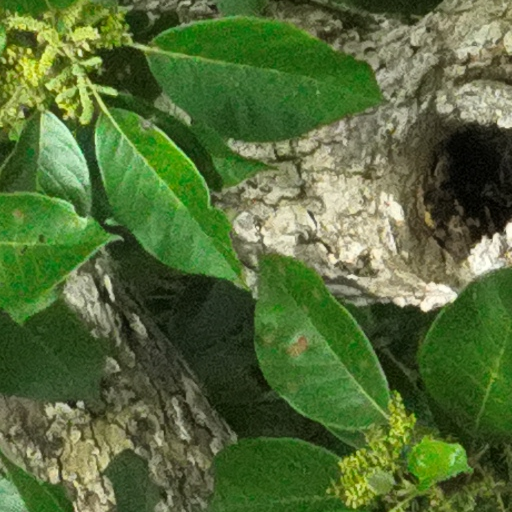
Species: Hieronyma alchorneoides
GBIF accepted scientific name: Hieronyma alchorneoides
Crown area (m\u00b2): 97.508